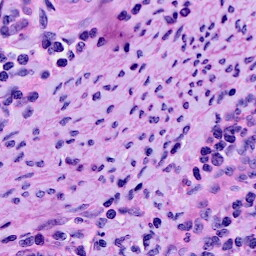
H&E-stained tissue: Cervix